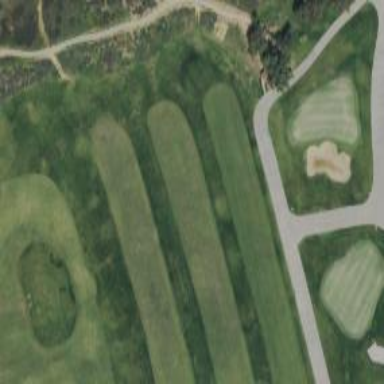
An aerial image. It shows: Grass area designated as golf tee.